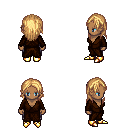
a pixel art fantasy rpg character, female body template, human, dark skin, brown robe, metal pants, light blonde long hairstyle, gold boots, four views (front, back, left, right), 2x2 character sprite sheet, small pixel art, hard edges, no anti-aliasing